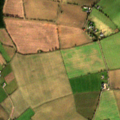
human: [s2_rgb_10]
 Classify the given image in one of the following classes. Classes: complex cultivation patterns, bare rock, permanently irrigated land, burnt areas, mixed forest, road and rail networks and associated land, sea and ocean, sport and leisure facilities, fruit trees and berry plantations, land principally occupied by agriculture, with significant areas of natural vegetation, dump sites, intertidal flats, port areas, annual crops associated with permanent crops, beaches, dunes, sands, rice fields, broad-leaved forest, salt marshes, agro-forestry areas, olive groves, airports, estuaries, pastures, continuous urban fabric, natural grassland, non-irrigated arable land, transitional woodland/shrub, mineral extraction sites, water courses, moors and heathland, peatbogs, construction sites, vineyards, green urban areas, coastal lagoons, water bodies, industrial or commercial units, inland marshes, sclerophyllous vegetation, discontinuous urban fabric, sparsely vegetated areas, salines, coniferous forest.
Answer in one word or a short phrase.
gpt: non-irrigated arable land, pastures, coniferous forest